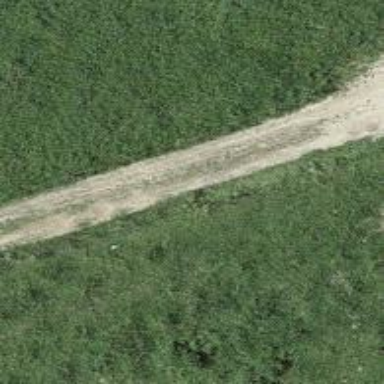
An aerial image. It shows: Unpaved track with tracktype grade4.